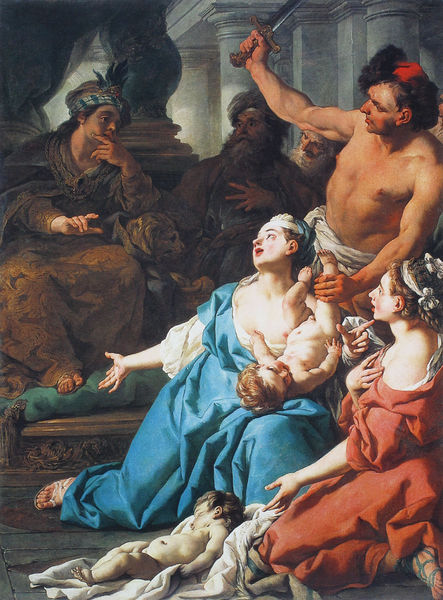
Titel: Das Urteil des Salomon
Künstler: Jean - Francois de Troy
Institution: Lyon, Musée des Beaux-Arts
Schlagwörter: blau, gemälde, mann, nackt, schatten, umhang, weiß, frauen, menschen, braun, brust, busen, frau, männer, säule, säulen, hund, rot, bart, barock, bibel, diener, herodes, mord, tot, gewand, haare, sitzend, gewänder, kind, mutter, personen, kinder, baby, figuren, angst, kissen, könig, thron, oberkörper, schwert, streit, herrscher, bedrohung, sandale, altes testament, krieger, schwart, poussin, töten, babies, turban, rote, mörder, mütter, teilung, urteil, kindermord, salomo, salomon, säugend, freier oberkörper, kindsmord, umhangf, schlächter, gerecht